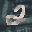
Label: 2